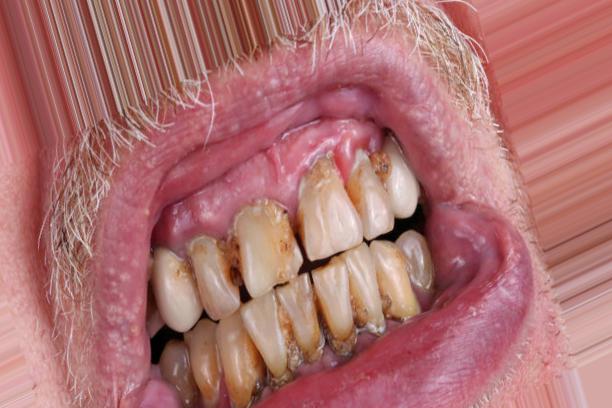
Condition: Caries